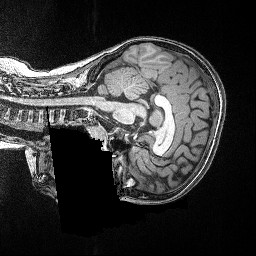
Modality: T1w
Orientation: sagittal
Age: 84
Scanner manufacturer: siemens
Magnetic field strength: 3 T
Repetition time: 2.5 s
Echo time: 0.00347 s